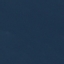
Land use / land cover class: SeaLake